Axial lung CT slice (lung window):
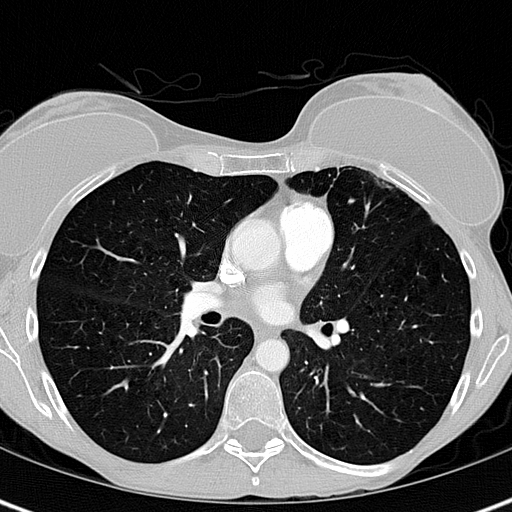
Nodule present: no